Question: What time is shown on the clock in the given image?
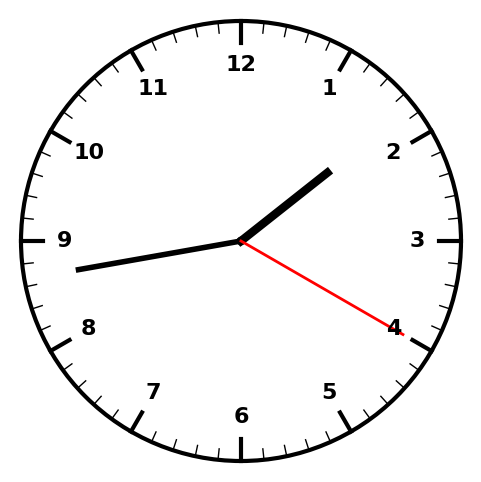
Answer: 01:43:20